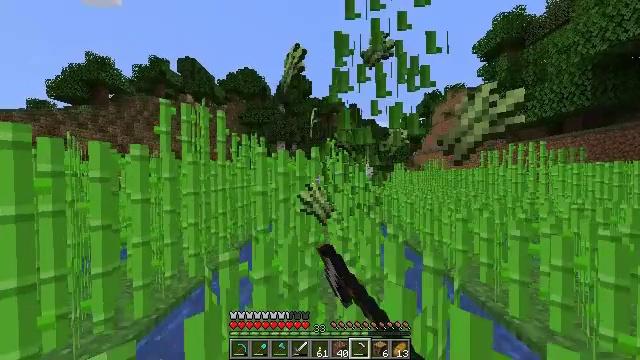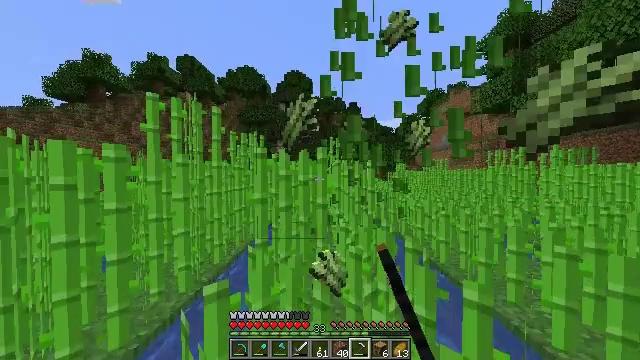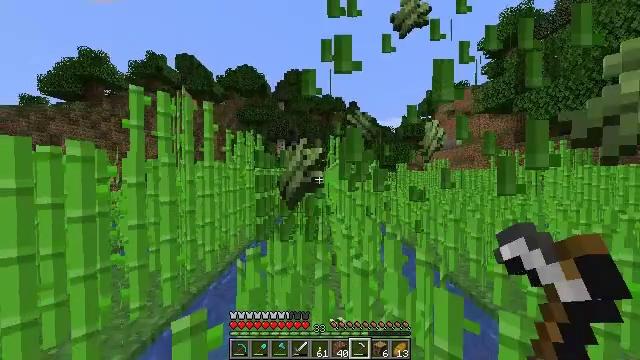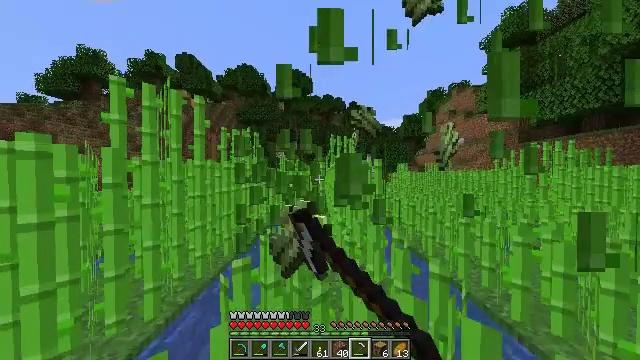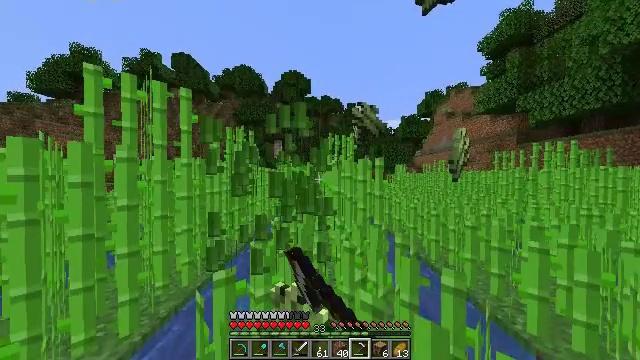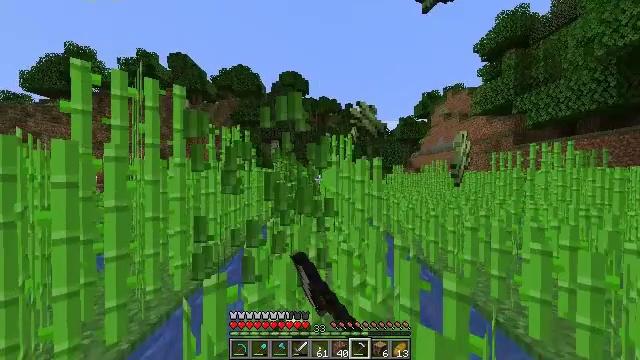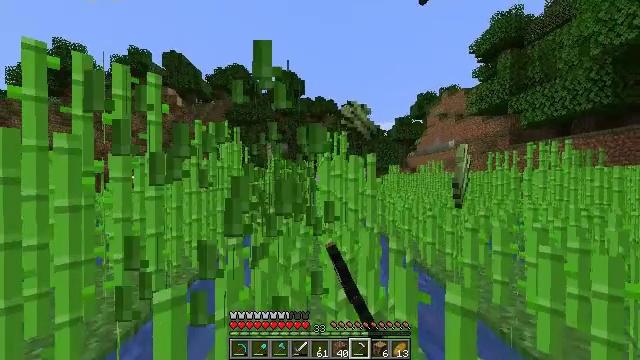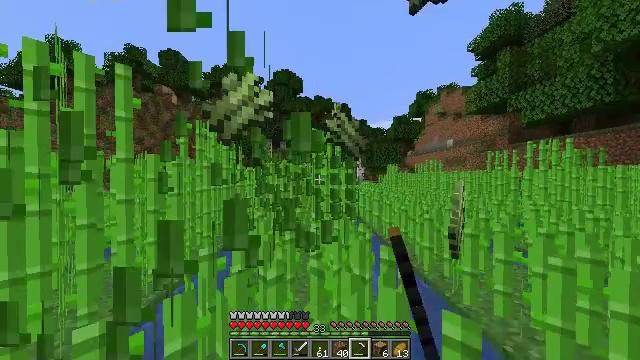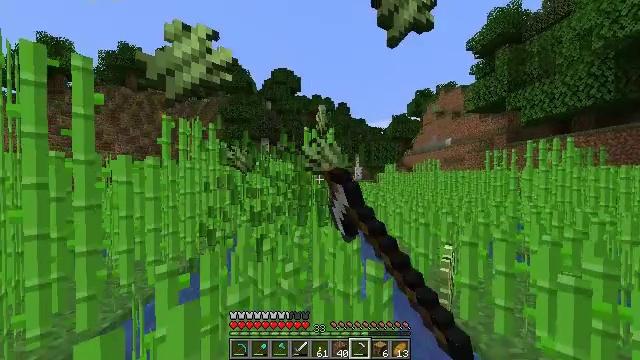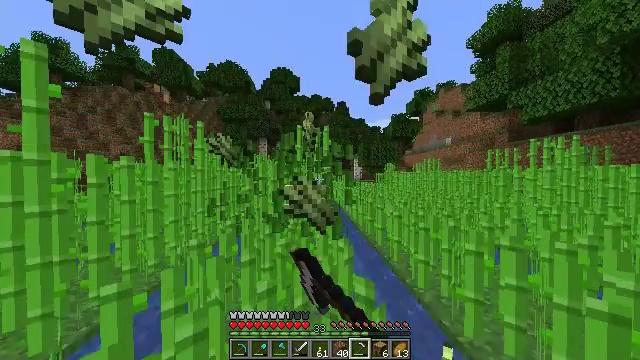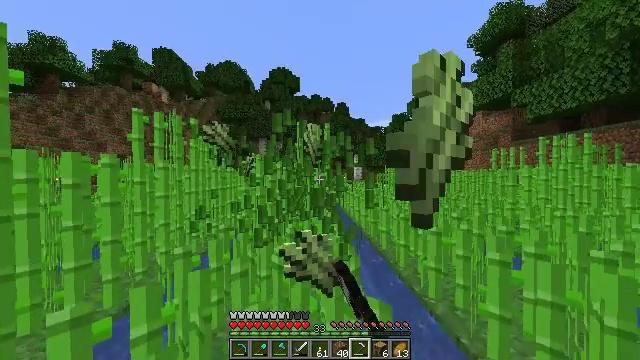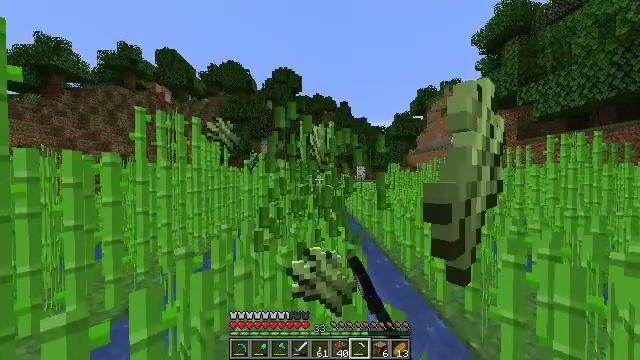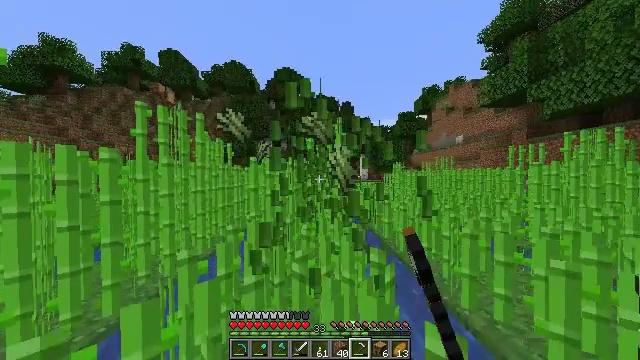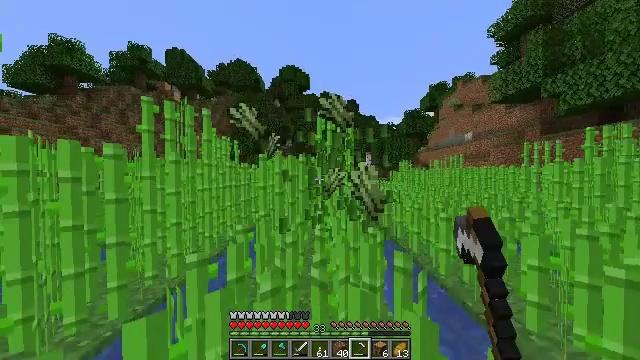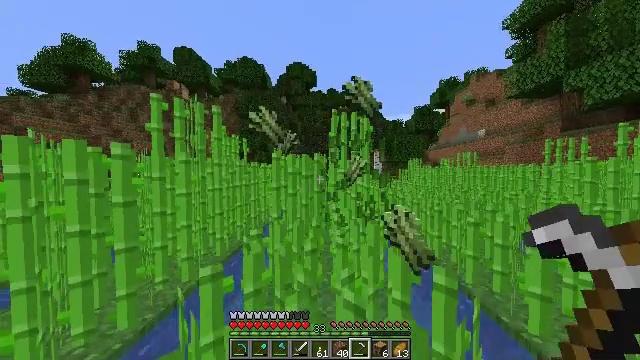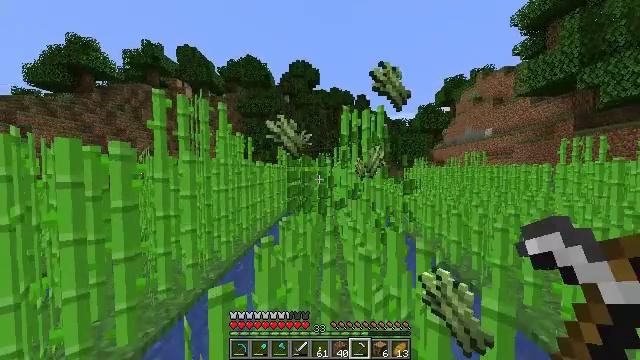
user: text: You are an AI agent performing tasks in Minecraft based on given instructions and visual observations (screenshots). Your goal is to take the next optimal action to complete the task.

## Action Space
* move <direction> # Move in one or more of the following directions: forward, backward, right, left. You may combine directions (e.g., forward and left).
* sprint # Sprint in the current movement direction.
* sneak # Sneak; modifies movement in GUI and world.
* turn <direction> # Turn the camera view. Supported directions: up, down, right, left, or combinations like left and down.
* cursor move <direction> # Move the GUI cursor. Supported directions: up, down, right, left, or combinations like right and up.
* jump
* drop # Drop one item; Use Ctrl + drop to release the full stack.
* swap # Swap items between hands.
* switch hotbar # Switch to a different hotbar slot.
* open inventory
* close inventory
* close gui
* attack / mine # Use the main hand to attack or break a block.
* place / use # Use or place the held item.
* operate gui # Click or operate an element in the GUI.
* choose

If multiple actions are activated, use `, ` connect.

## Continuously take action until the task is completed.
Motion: motion action
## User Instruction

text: Mine the sugar cane near rivers.
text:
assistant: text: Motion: move forward, sprint, attack / mine
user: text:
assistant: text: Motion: move forward, sprint, attack / mine
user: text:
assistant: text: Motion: move forward, sprint, attack / mine
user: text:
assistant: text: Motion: move forward, sprint, attack / mine
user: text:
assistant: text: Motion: move forward and move right, sprint, attack / mine
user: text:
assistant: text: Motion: move forward and move right, sprint, attack / mine
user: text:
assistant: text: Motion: move forward and move right, sprint, attack / mine
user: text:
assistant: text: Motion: move forward and move right, sprint, attack / mine
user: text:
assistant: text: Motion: move forward, sprint, attack / mine
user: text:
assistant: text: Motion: move forward and move left, sprint, attack / mine
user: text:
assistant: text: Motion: move forward and move left, sprint, attack / mine
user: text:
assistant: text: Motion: move forward and move left, sprint, attack / mine
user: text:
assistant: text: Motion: move forward and move left, sprint, turn left, attack / mine
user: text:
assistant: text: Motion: move forward and move left, sprint, turn left, attack / mine
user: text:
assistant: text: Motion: move forward, sprint, attack / mine
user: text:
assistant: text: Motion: move forward, sprint, attack / mine
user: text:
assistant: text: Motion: move forward, sprint, attack / mine
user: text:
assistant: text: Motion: move forward, sprint, attack / mine
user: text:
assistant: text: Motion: move forward, sprint, turn right, attack / mine
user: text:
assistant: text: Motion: move forward and move right, sprint, turn right, attack / mine
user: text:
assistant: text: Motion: move forward and move right, sprint, turn right, attack / mine
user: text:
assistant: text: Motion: move forward and move right, sprint, attack / mine
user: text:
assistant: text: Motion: move forward and move right, sprint, attack / mine
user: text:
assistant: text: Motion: move forward, sprint, attack / mine
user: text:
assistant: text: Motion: move forward and move left, sprint, turn left, attack / mine
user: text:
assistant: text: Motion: move forward and move left, sprint, turn left, attack / mine
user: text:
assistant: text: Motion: move forward and move left, sprint, turn left, attack / mine
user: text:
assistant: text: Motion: move forward and move left, sprint, attack / mine
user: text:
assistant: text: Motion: move forward, sprint, attack / mine
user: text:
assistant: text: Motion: move forward, sprint, attack / mine